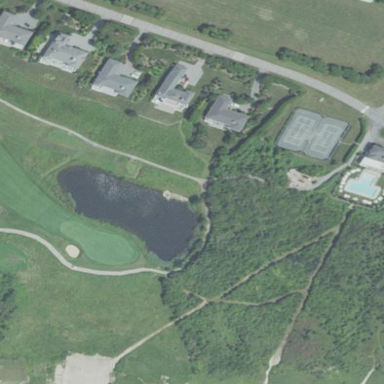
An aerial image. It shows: Grassy area designated as golf fairway.